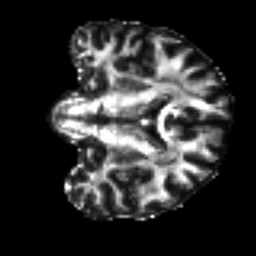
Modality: FA
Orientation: coronal
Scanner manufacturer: siemens
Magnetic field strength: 3 T
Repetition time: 9.6 s
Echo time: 0.077 s